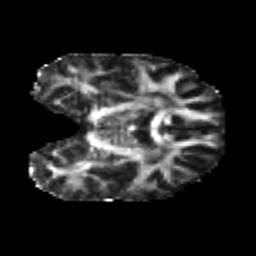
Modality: FA
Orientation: coronal
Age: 25
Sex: male
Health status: healthy
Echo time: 0.074 s